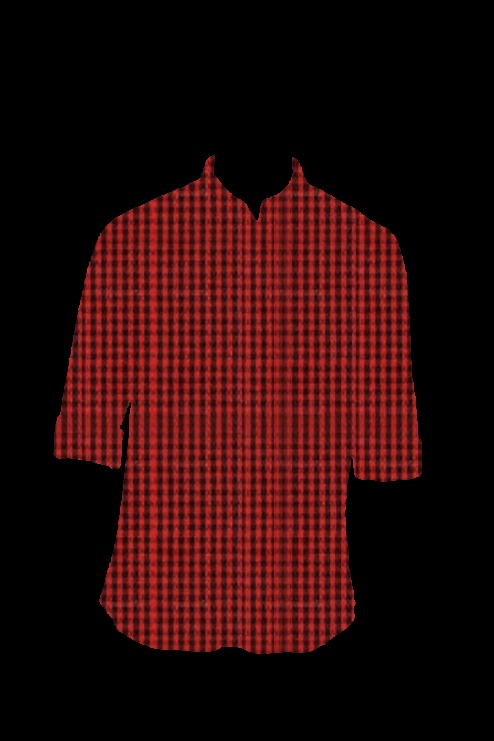
red buffalo check tee